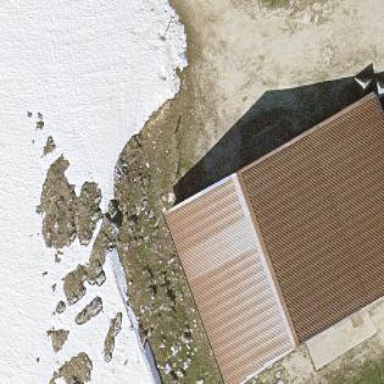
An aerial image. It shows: Barn.